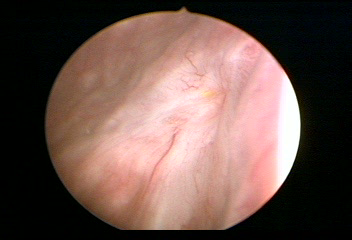
Modality: WLC
Class: Normal mucosa
Bladder cancer association: No